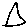
Label: triangle